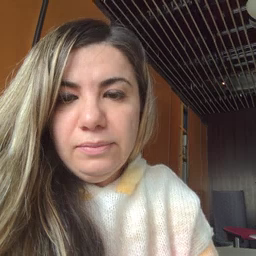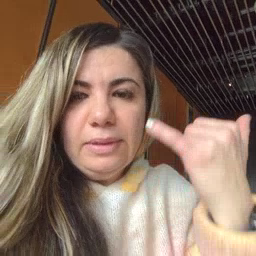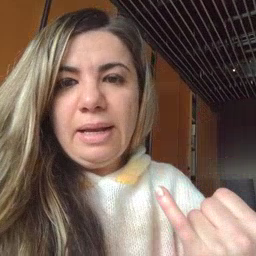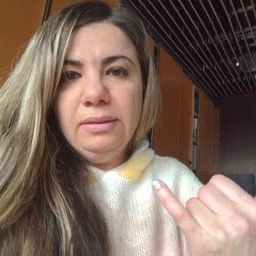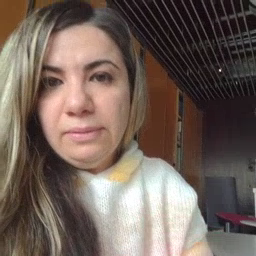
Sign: now